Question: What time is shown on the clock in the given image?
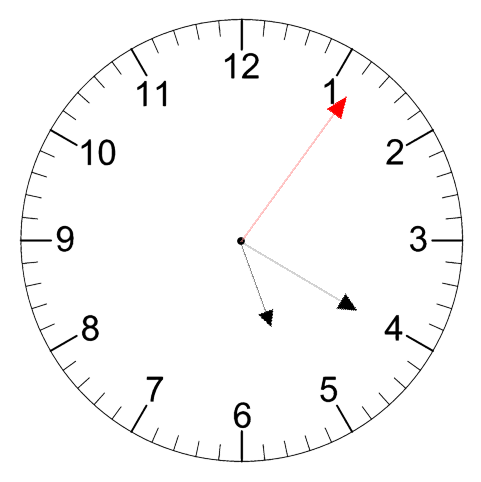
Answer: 05:20:06